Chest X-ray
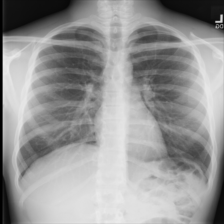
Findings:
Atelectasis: negative
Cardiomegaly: negative
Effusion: negative
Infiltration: negative
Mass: negative
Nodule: negative
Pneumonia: negative
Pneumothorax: negative
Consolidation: negative
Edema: negative
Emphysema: negative
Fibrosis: negative
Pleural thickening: negative
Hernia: negative